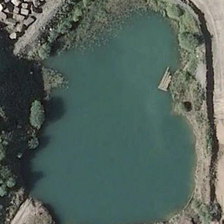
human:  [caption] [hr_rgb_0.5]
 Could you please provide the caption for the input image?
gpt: there are many houses on the side of the pond .

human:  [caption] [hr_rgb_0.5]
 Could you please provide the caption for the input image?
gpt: many trees were planted around the pond .

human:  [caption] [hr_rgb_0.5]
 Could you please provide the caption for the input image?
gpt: many trees were planted around the pond .

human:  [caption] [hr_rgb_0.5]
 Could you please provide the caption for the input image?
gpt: there are many houses on the side of the pond .

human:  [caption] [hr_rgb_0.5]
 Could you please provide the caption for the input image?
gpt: there are many houses on the side of the pond .